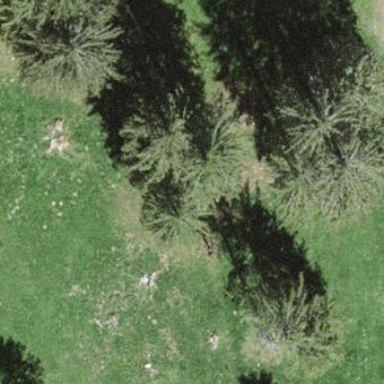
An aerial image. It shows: Beautiful woodland area.